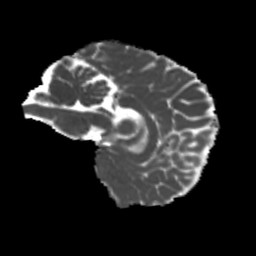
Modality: MD
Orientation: sagittal
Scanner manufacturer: siemens
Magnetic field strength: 3 T
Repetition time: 4 s
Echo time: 0.0594 s